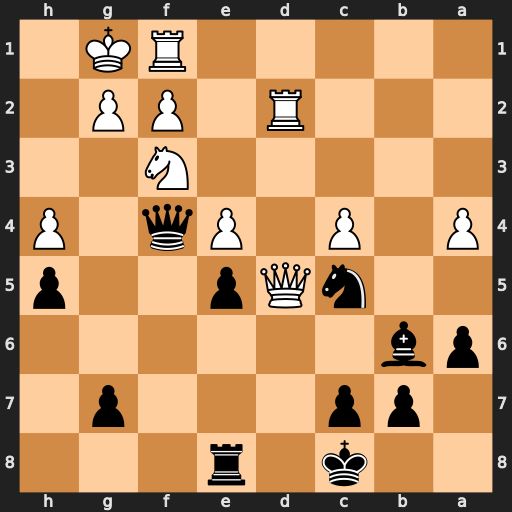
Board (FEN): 2k1r3/1pp3p1/pb6/2nQp2p/P1P1Pq1P/5N2/3R1PP1/5RK1
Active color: b
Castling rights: -
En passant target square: -
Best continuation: c6 Qd6 Re6 Qxe6+ Nxe6